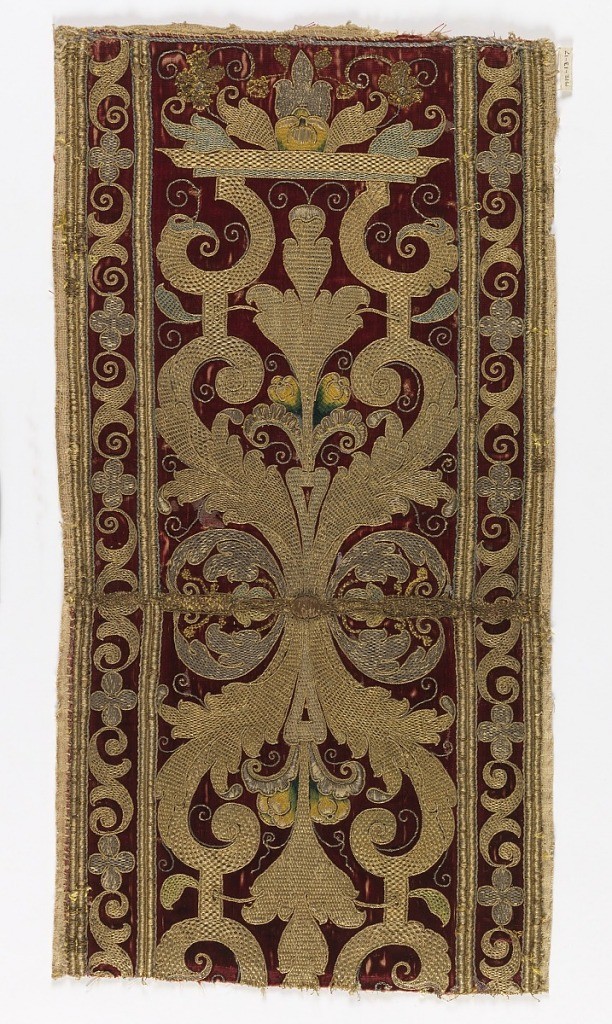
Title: Fragment
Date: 17th century
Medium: silk, silver-gilt-wrapped yarn Technique: embroidered on supplementary warp pile (velvet)
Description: Textile fragment with symmetrical goldwork design inside a scrolling border.